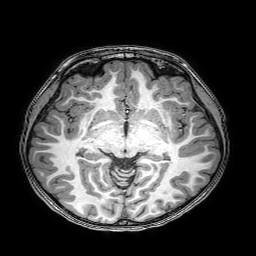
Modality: T1w
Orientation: coronal
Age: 6
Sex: male
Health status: healthy